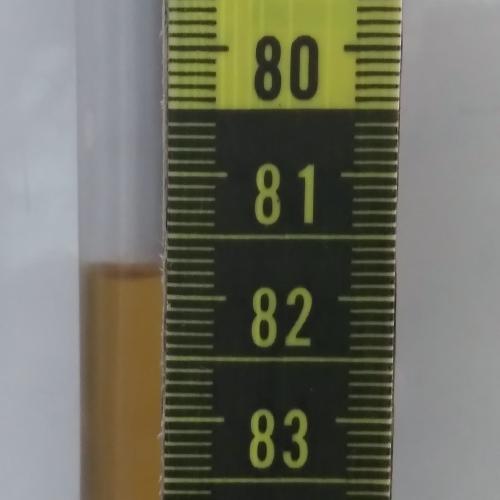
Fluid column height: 81.8 cm